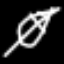
Label: leaf